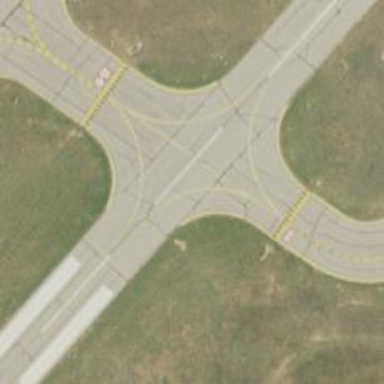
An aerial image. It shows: Image of taxiway at airport.